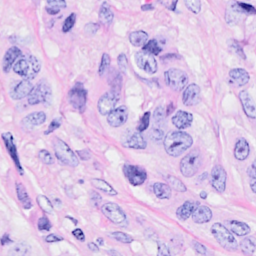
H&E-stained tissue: Breast